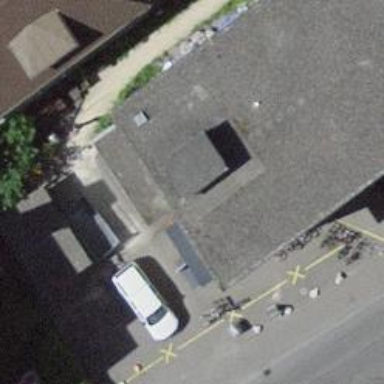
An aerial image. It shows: Shop selling clothes.